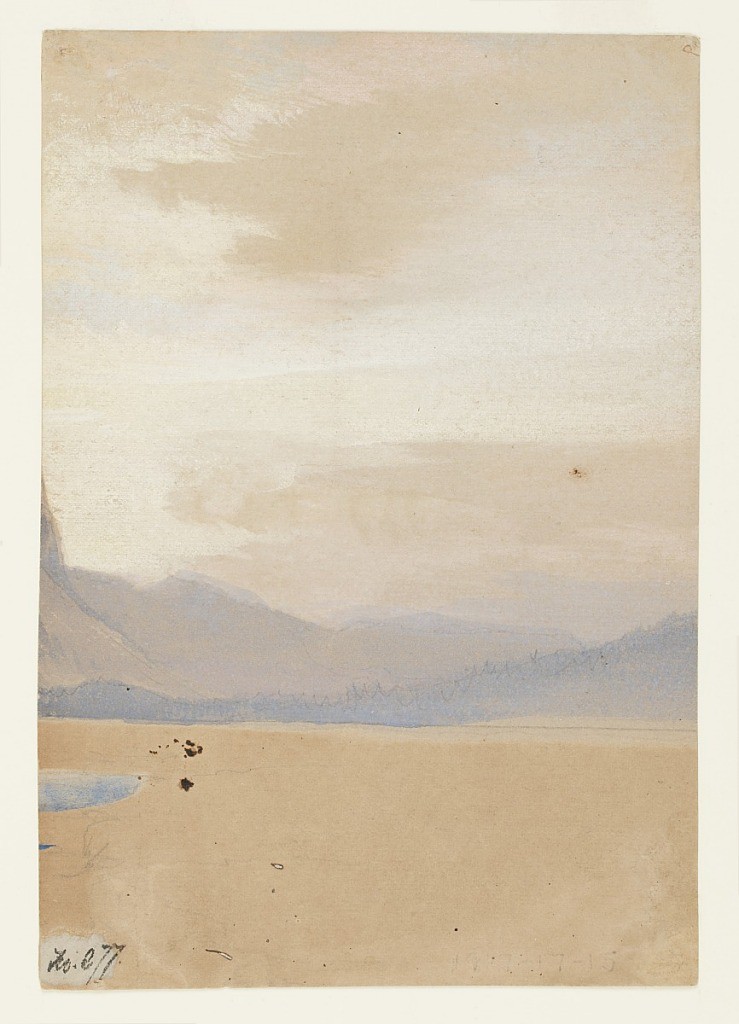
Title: American Plains with Mountain Range in the Distance
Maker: Thomas Moran, American, b. Britain, 1837–1926
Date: before 1872
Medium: Graphite, brush and watercolor on paper
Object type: Drawing
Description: Plains with mountain range in the distance.